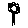
Label: flower